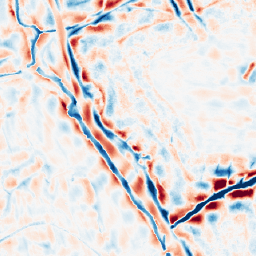
Category: wavelet
Decomposition family: wavelet_biorthogonal
Decomposition parameters: wavelet: bior3.5
level: 4
Upsampling method: area
Upsampling parameters: scale: 2
Upsampling scale: 2